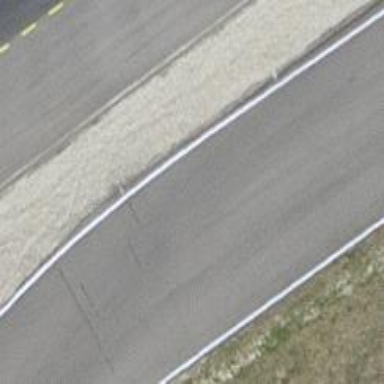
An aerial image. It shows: Motor sport raceway with asphalt surface.